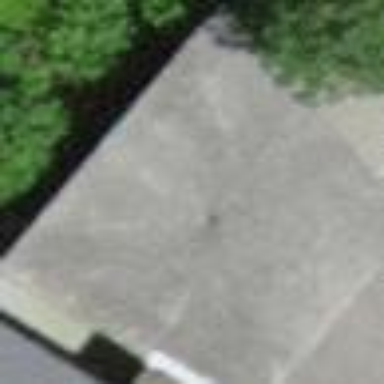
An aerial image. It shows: Garage.